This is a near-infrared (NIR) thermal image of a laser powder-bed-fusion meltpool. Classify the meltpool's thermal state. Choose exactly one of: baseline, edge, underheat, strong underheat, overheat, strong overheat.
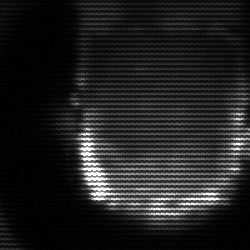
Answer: baseline